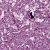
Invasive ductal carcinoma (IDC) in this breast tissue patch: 1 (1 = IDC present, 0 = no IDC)